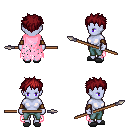
a pixel art fantasy rpg character, female body template, dark elf, purple skin, pink tattered cape, teal pants, brunette bedhead hairstyle, cloth bracers, gray slippers, spear, four views (front, back, left, right), 2x2 character sprite sheet, small pixel art, hard edges, no anti-aliasing